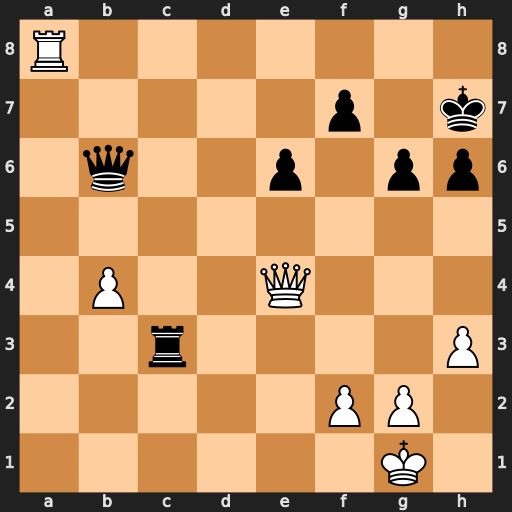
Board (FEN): R7/5p1k/1q2p1pp/8/1P2Q3/2r4P/5PP1/6K1
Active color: w
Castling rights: -
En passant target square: -
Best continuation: Qe5 Rc1+ Kh2 f6 Qxf6